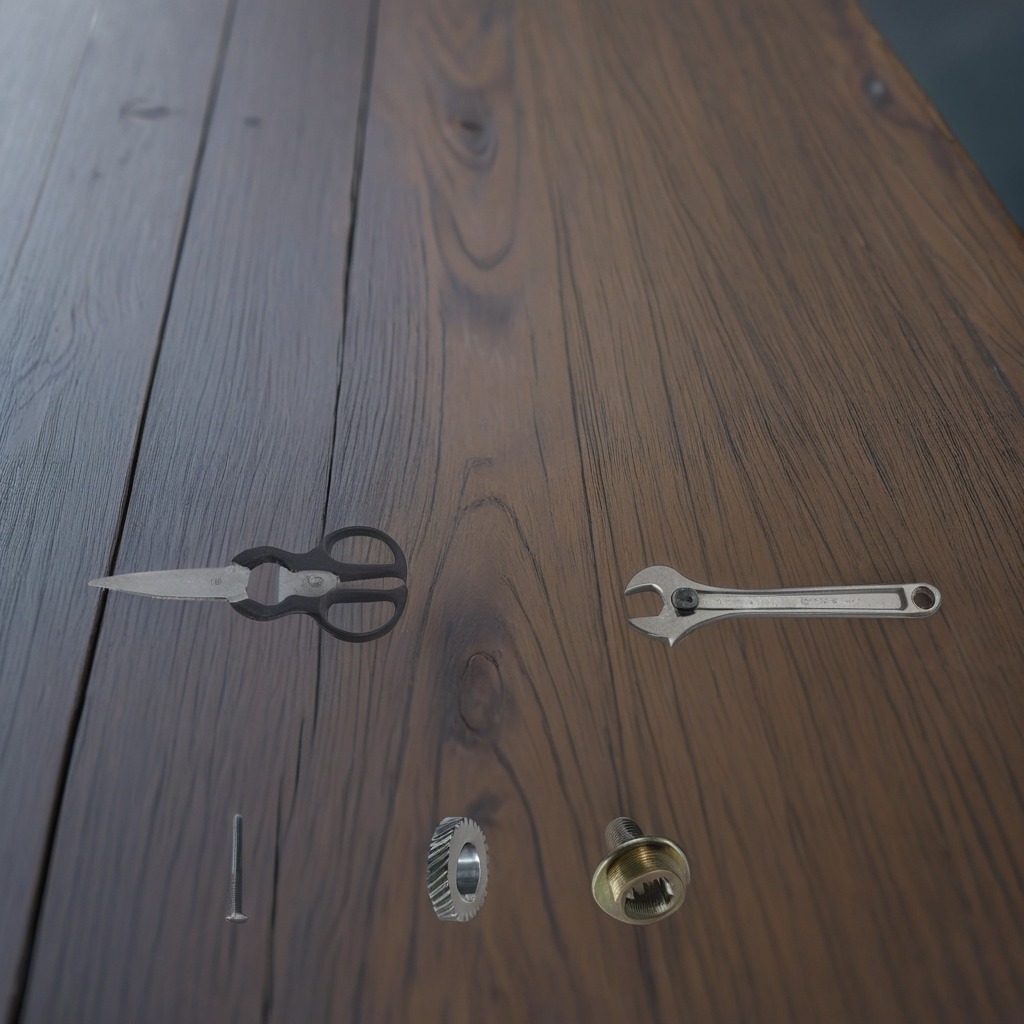
A gear with teeth, a screw, a nail, scissors, and a wrench are lying on the old table.